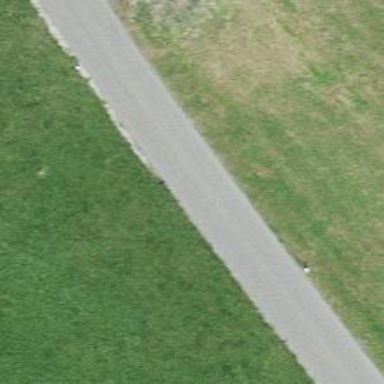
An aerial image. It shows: Unclassified road with asphalt surface.